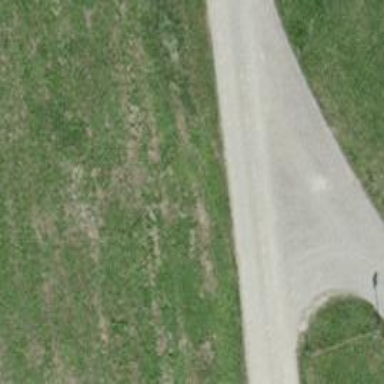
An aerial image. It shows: Asphalt track with grade1 surface.